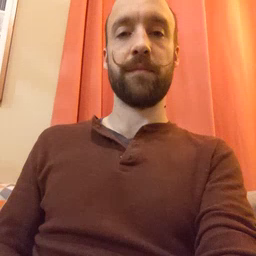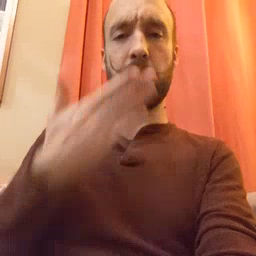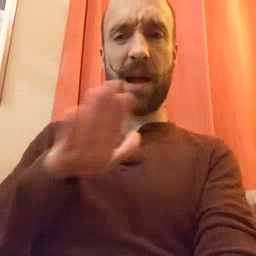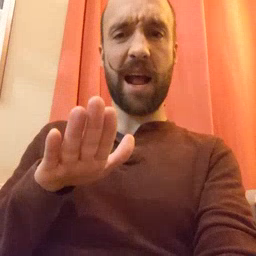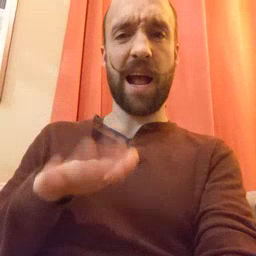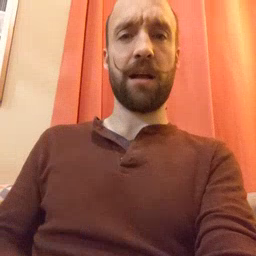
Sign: bad